Question: I'm working on an image and I divided into non overlapping blocks, what I want to do next is to apply some changes on every two adjacent chunks of the same blocks. For example, I have a block B1 and I divided it into B11 and B12.
The objective here is to apply SVD on B11 and B12 and compare their singular values: 'S11(2,2)' and 'S12(2,2)' and so on for every other blocks. But I don't know how to work on every two sub-blocks adjacent I only can apply SVD for blocks Bi.
It seems like I need a loop 'for' to process every two sub-blocks right or can the function 'mat2tiles' do this?
This is an example explaining what I'm saying.

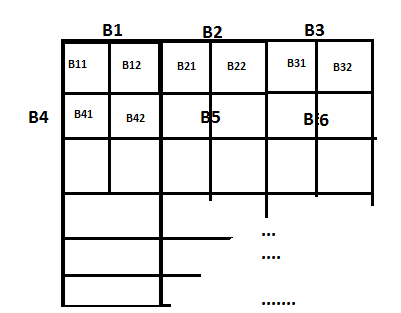
Answer: I finally found the way how to get my objective, and I'm sharing in case somebody needed too:
'''
%First this a function that help me to divide my image into non overlapping block
function B=Block(IM,p,q)
p=p %% number of rows
q=q %% number of cols
[m,n] = size(IM);
IJ = zeros(p,q);
z = 1;
for m1 = 1:m/p
for n1 = 1:n/q
if m1*p <= m;
if n1*q <= n;
for i = (m1-1)*p+1:m1*p
for j = (n1-1)*q+1:n1*q
IJ(i-(m1-1)*p,j-(n1-1)*q) = IM(i,j);
if (i-(m1-1)*p)==p&&(j-(n1-1)*q)==q;
OUT = IJ;
B{1,z} = OUT;
z = z+1;
end
end
end
end
end
end
end
'''
Now I will divide each blocks into sub-blocks and apply SVD
'''
Block_Num = (m*n)/(p*q) % To get how many blocks we have
fun= @svd % the function we use is SVD
for i=1:Block_Num
sv=blkproc(B{i},[4 4],fun) % in my case I wanted to apply SVD
of every sub-block of 4*4
end
'''
And this get the job done. hope it will be useful for you too